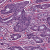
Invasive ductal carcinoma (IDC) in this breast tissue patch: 1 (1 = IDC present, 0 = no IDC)